Question: I'm trying to create a cinema hall with Swing. So for this purpose I've created a class 'Seat' which extends 'JLabel':
'''
public class Seat extends JLabel{
public boolean isVip() {
return vip;
}
public boolean isHandicap() {
return handicap;
}
public boolean isOccupato() {
return occupato;
}
public void setVip(boolean vip) {
this.vip = vip;
}
public void setHandicap(boolean handicap) {
this.handicap = handicap;
}
public void setOccupato(boolean occupato) {
this.occupato = occupato;
}
private int x;
private int y;
private boolean vip;
private boolean handicap;
private boolean occupato;
public Seat(int x, int y, ImageIcon img) {
this.x = x;
this.y = y;
this.setIcon(img);
}
public int getX() {
return x;
}
public int getY() {
return y;
}
}
'''
And I want to use this class to draw the seats in a hall, and with an action listener change seats color when they are clicked.
But when I try to add my seats in a panel with 'GridLayout', my seats are shown one over the other.
'''
public class PanelAddHall extends JPanel {
private int x=5;
private int y=5;
private ArrayList<Seat> seats = null;
public PanelAddHall(Controller_Gestore controller, final JLabel outputGrafico) {
seats = new ArrayList<>();
this.setBackground(Color.GRAY);
this.setLayout(new BorderLayout(10,30));
JPanel nord = new JPanel();
JPanel sud = new JPanel(new GridLayout(x,y,0,5));
JPanel west = new JPanel();
nord.setBackground(Color.GRAY);
sud.setBackground(Color.GRAY);
west.setBackground(Color.GRAY);
ImageIcon seat_icon = new ImageIcon("immagini/poltrone/seat_disponibile.png");
ImageIcon screen_icon = new ImageIcon("immagini/poltrone/screen.png");
JLabel screen = new JLabel(screen_icon);
nord.add(screen);
for(int i = 0; i<x; i++){
for(int j=0; j<y; j++){
seats.add(new Seat(i,j,seat_icon));
}
}
for(int i = 0; i<x*y ; i++) {
sud.add(seats.get(i));
}
this.add(nord, BorderLayout.NORTH);
this.add(sud, BorderLayout.SOUTH);
this.add(west, BorderLayout.WEST);
}
'''

Sorry for my bad english!
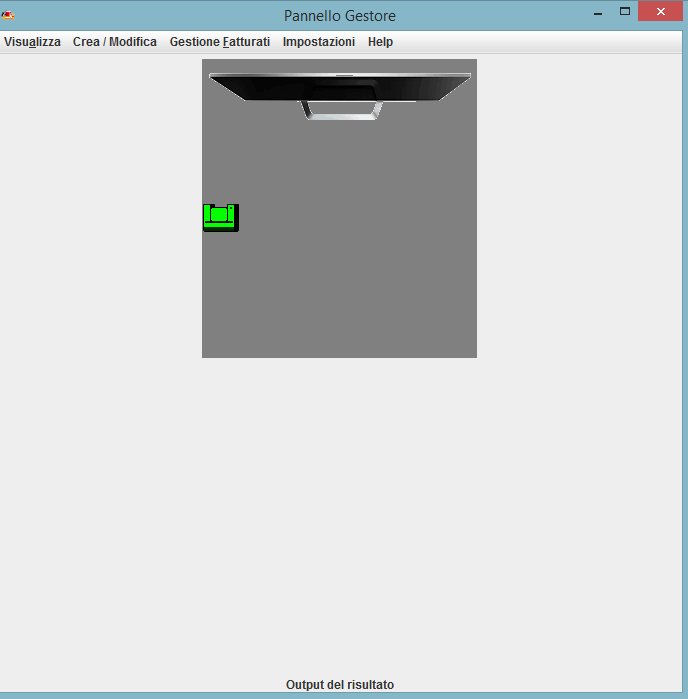
Answer: The problem is that you're overriding 'JComponent' methods 'getX' and 'getY' in your class 'Seat'.
If you need that coordinates for reservation purposes change those methods names.
I've created this simple GUI to test your class (using a different image) and it works as intended if those two methods are commented.
'''
import java.awt.GridLayout;
import javax.swing.ImageIcon;
import javax.swing.JFrame;
import javax.swing.JLabel;
import javax.swing.JPanel;
import javax.swing.SwingUtilities;
public class SimpleFrameTest2 extends JFrame {
public SimpleFrameTest2() {
setSize(500, 500);
setTitle("Test");
setDefaultCloseOperation(EXIT_ON_CLOSE);
setLocationRelativeTo(null);
setResizable(true);
initComponents();
setVisible(true);
}
private void initComponents() {
JPanel panel = new JPanel();
panel.setLayout(new GridLayout(5, 5, 0, 5));
ImageIcon seat_icon = new ImageIcon("C:\Users\Ricardo\Pictures\referencias\seating-chart.png");
for (int i = 0; i < 25; i++) {
//panel.add(new JLabel("" + i, seat_icon, JLabel.CENTER));
panel.add(new Seat(i, i, seat_icon));
}
add(panel);
}
public static void main(String args[]){
SwingUtilities.invokeLater(new Runnable() {
public void run() {
new SimpleFrameTest2();
}
});
}
}
'''
<URL>
EDITED:
This is the image that I've used <URL>